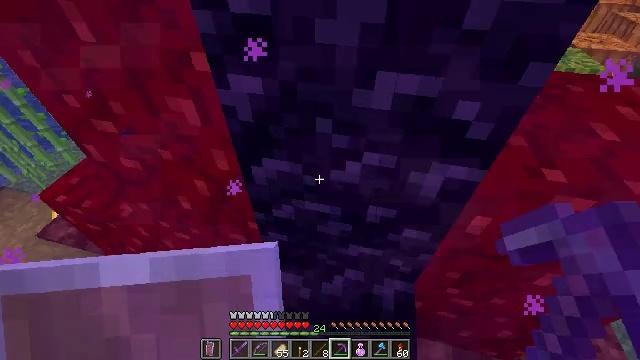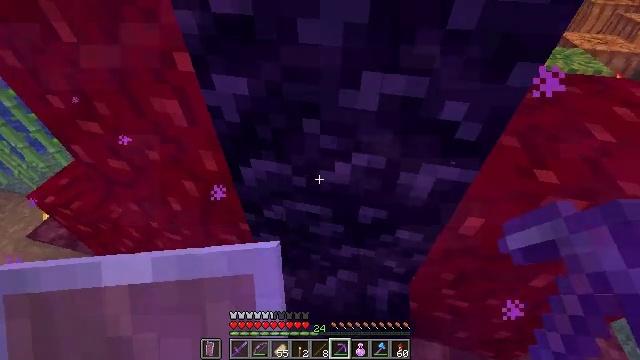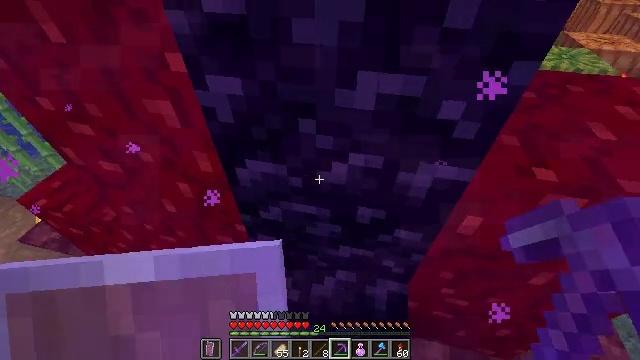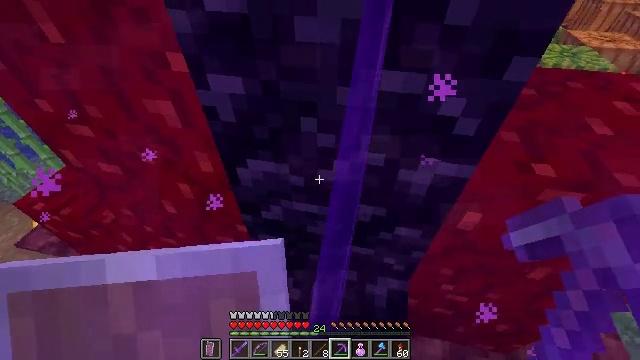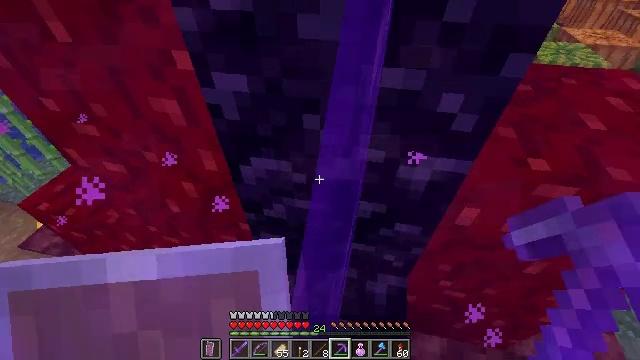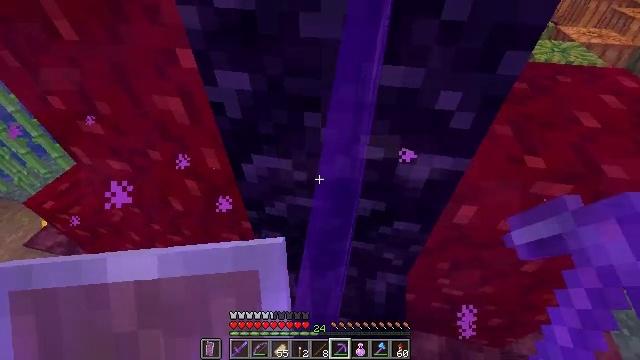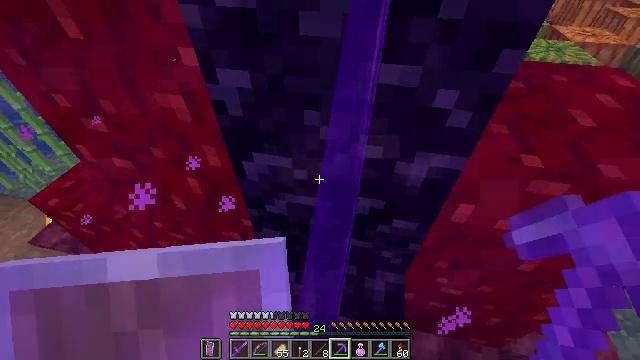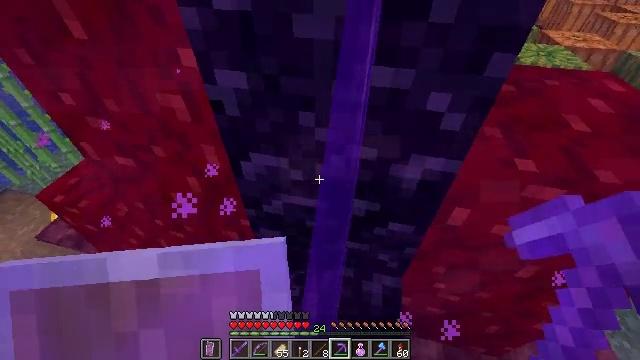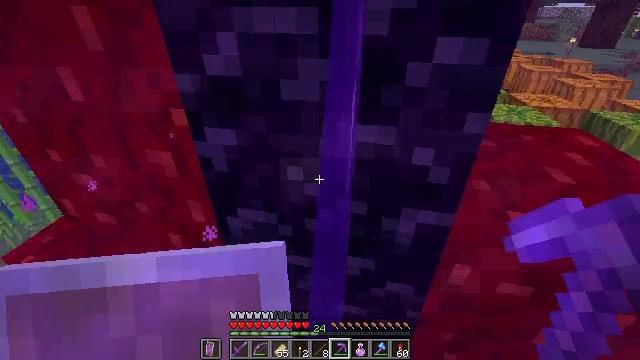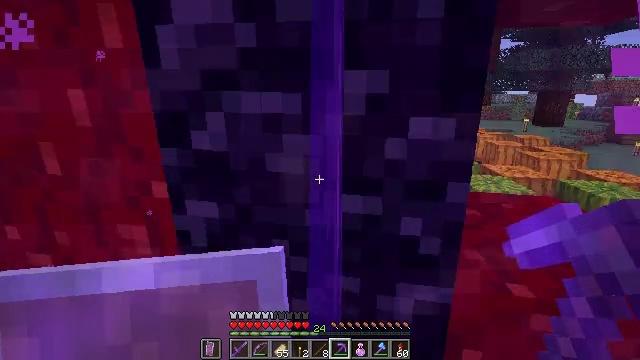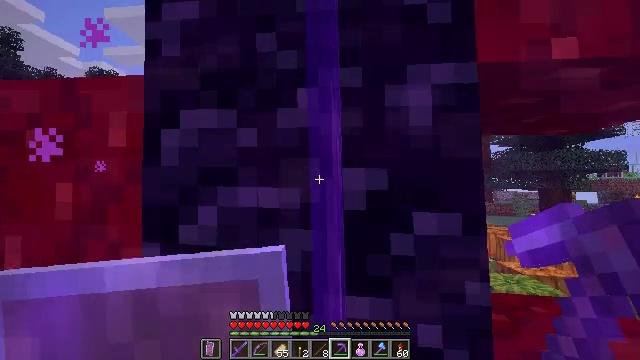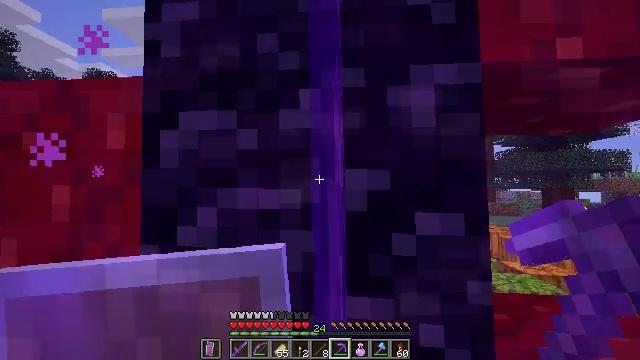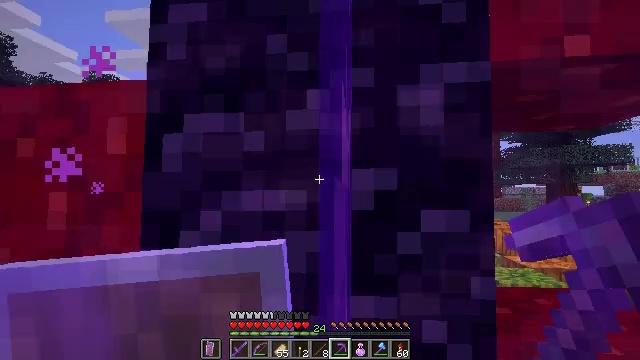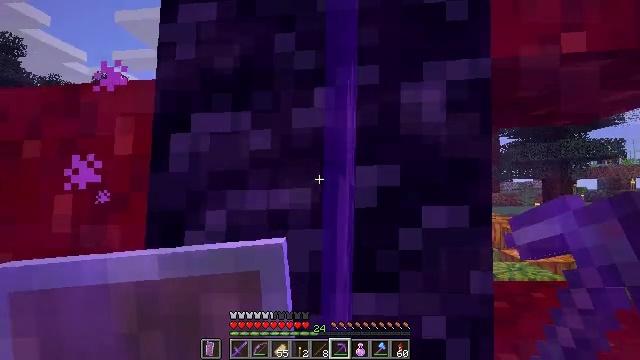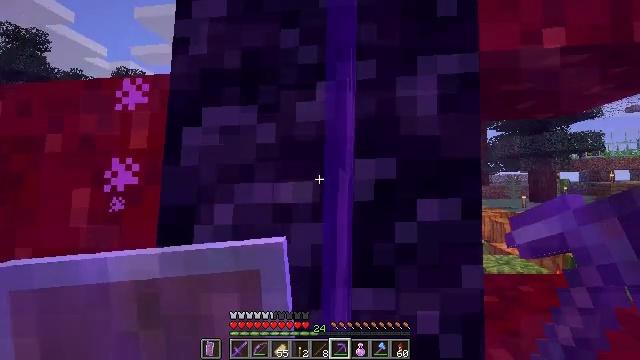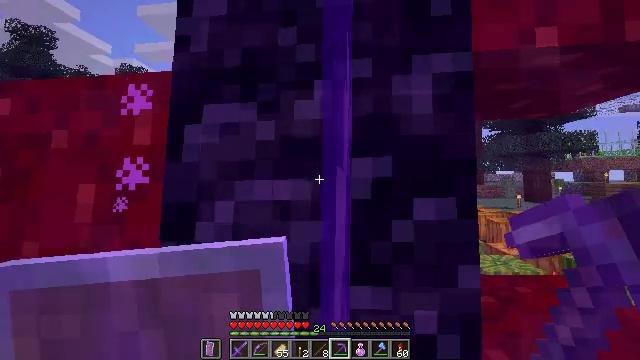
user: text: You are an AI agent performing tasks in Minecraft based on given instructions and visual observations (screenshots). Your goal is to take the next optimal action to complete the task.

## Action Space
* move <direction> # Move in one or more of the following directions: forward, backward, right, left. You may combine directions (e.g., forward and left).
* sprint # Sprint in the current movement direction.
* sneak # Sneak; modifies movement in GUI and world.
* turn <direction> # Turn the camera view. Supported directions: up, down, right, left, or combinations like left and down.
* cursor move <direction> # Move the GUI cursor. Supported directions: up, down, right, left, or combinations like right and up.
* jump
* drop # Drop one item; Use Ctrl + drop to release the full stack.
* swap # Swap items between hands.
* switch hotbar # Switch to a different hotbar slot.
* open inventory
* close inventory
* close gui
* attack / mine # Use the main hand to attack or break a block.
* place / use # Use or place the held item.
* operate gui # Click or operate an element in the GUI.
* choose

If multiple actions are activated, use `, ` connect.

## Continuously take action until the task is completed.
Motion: motion action
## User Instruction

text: Dig up blackstone from the depths.
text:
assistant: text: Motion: no_op
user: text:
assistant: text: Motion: no_op
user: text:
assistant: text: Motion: no_op
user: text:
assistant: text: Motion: no_op
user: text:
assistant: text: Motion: no_op
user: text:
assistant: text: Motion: no_op
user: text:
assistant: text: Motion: no_op
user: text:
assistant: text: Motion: turn right and up
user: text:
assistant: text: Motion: turn right and up
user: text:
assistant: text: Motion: turn up
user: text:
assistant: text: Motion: no_op
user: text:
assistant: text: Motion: no_op
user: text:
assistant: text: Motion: no_op
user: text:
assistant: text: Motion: no_op
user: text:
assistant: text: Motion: no_op
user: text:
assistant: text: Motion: no_op
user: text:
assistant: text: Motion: no_op
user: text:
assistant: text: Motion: turn right and down
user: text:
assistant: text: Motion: turn right
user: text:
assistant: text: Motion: turn right and up
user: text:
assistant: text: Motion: no_op
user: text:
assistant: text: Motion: no_op
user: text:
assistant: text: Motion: no_op
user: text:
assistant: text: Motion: no_op
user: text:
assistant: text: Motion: no_op
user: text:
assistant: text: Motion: no_op
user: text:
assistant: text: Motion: no_op
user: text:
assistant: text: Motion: no_op
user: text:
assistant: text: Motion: no_op
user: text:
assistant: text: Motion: no_op